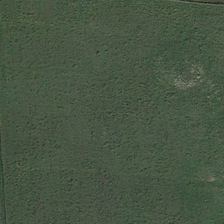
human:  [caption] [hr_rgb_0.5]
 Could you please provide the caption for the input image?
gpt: this area has a lot of grass .

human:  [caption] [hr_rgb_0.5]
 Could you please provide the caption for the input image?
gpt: next to the highway is a vast ranch .

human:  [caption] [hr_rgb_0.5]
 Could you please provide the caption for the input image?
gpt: this area has a lot of grass .

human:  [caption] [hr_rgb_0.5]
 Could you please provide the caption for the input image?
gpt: next to the highway is a vast ranch .

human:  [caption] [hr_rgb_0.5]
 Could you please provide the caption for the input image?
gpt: this area has a lot of grass .